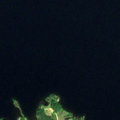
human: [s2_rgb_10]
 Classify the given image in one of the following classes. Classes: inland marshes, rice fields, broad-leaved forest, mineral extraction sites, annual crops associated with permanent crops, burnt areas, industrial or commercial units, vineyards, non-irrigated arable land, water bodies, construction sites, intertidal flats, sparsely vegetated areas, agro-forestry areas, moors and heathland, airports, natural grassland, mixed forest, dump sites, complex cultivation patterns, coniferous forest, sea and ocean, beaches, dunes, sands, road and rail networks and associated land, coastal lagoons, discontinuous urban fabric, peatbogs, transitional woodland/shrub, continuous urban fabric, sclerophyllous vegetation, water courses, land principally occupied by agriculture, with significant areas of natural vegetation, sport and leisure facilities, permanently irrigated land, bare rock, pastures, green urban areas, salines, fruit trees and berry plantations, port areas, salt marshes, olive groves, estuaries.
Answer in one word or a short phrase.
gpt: mixed forest, water bodies